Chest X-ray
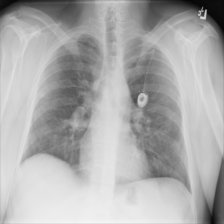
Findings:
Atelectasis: negative
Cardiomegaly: negative
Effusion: negative
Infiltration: positive
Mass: negative
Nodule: negative
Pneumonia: negative
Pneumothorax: negative
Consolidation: positive
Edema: negative
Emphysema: negative
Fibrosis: negative
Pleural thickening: negative
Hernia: negative